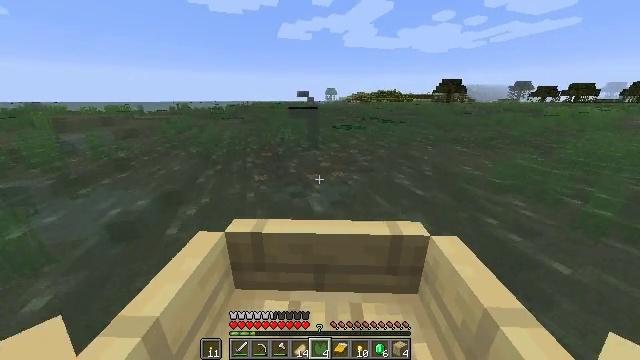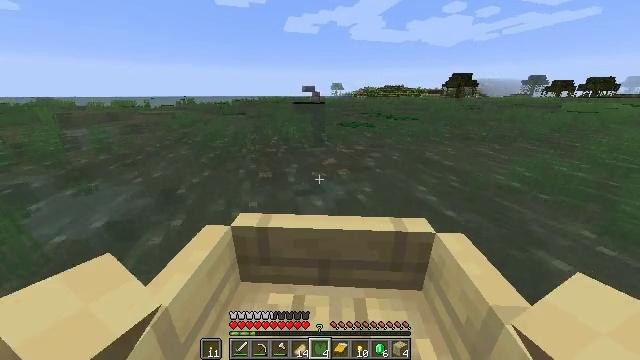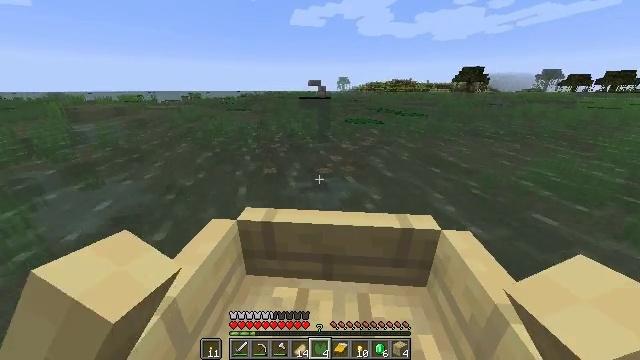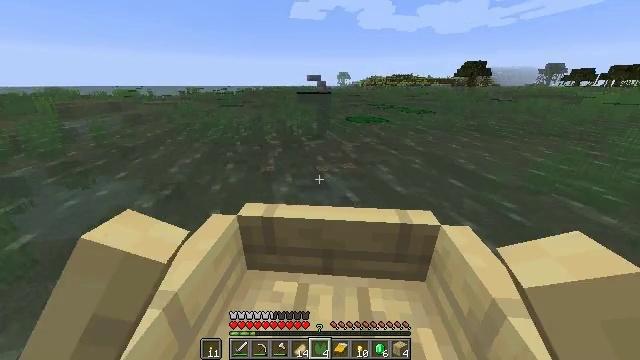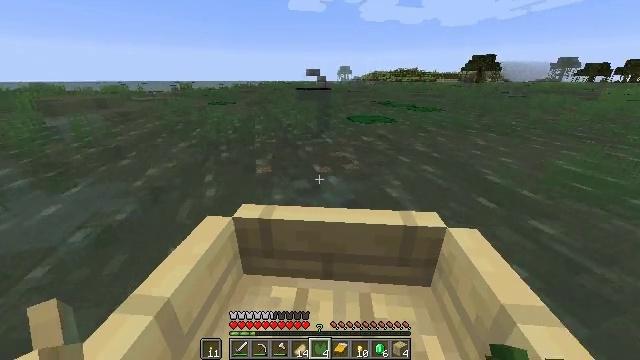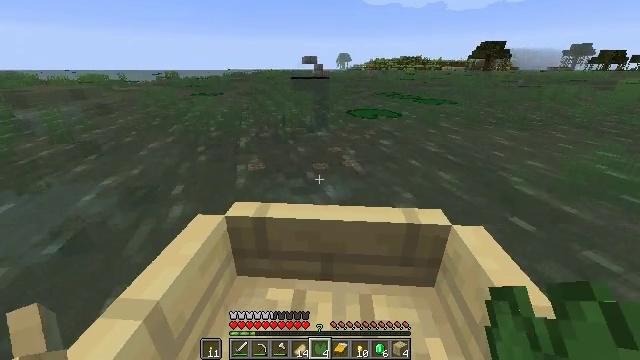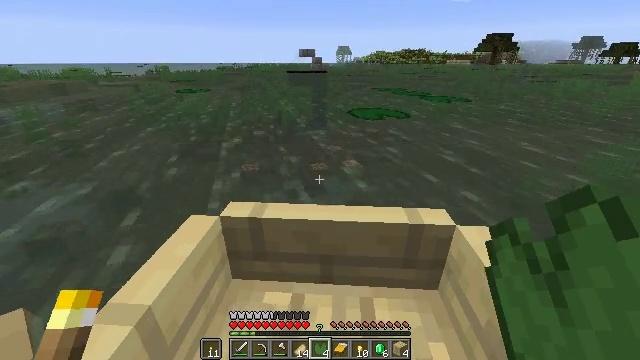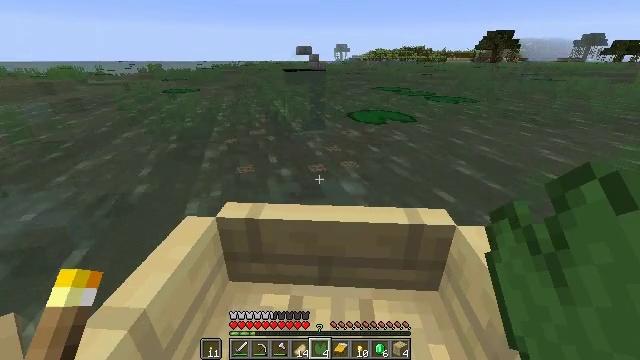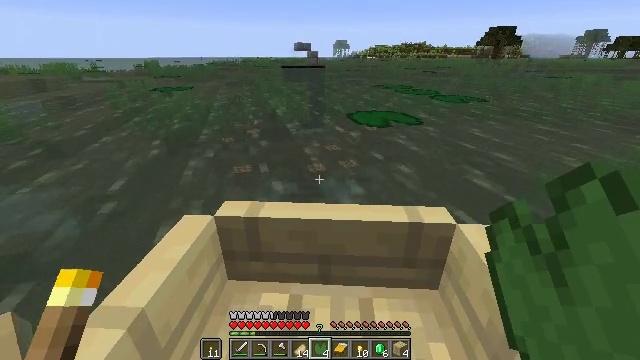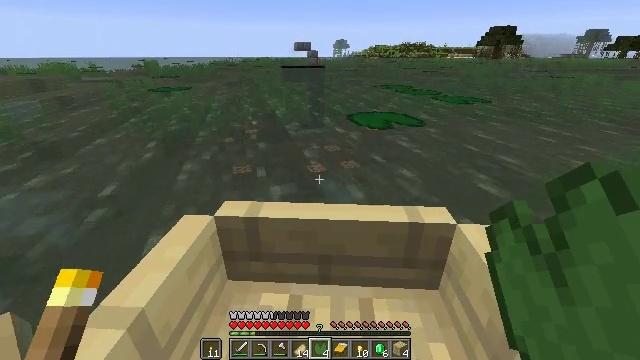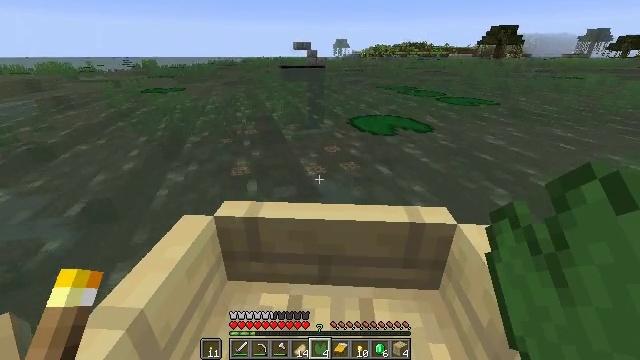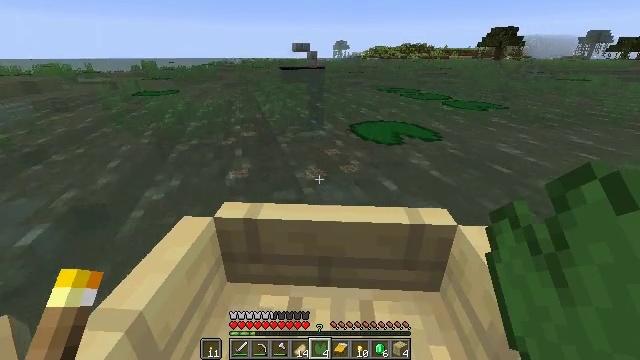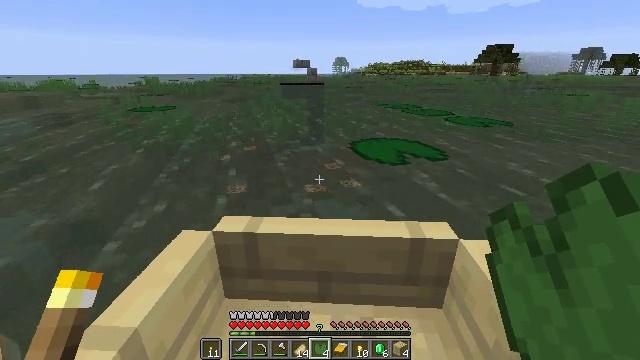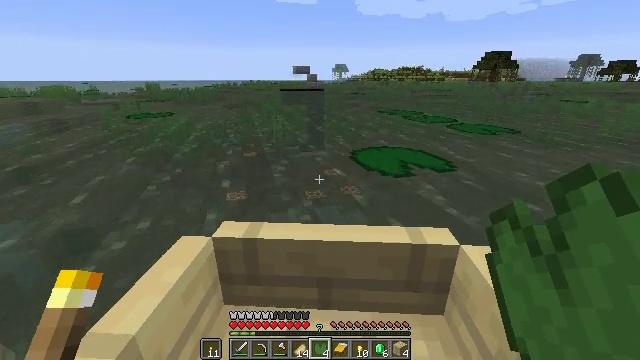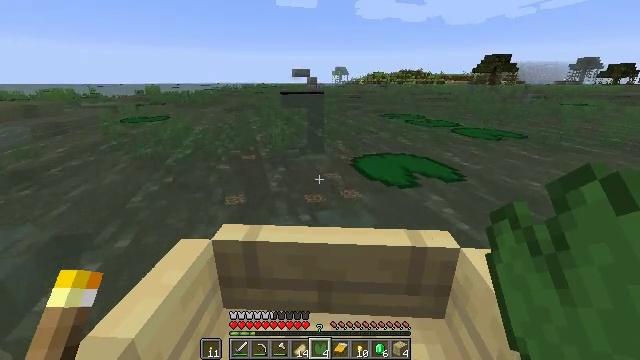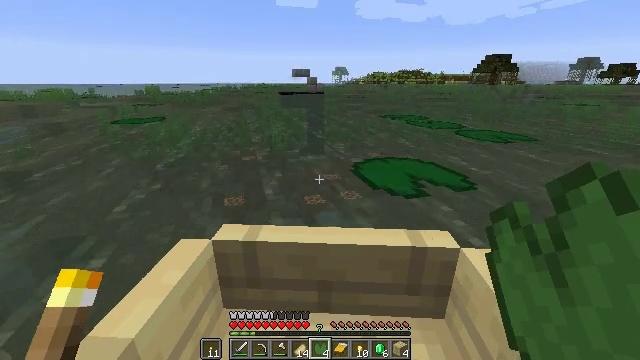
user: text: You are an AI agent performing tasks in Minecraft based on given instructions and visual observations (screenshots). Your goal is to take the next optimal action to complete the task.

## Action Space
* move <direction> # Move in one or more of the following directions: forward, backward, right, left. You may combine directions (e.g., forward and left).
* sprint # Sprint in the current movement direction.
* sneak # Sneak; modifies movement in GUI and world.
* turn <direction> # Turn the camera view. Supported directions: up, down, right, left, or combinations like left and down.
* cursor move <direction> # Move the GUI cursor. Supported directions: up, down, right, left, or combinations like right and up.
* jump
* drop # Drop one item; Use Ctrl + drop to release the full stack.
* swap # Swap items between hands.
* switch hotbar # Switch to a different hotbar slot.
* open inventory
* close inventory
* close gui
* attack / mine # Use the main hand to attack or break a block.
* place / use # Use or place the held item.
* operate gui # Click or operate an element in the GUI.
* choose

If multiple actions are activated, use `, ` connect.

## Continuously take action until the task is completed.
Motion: motion action
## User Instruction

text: Drop a lily pad.
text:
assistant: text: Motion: move forward, sprint, turn left and down
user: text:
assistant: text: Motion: move forward, sprint, turn left and down
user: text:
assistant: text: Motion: turn down
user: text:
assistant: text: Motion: no_op
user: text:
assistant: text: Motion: turn down
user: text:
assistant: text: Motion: no_op
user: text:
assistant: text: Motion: no_op
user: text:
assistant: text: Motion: no_op
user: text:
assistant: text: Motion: no_op
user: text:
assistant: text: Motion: no_op
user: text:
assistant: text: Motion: no_op
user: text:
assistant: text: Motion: turn up
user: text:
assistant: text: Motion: turn up
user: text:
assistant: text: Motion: no_op
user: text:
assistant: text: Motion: move forward
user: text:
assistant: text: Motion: move forward
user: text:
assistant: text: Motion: move forward
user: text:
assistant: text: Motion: move forward and move left
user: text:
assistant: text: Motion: move forward and move left
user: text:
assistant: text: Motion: move forward and move left
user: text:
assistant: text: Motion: move forward and move left
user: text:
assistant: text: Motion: move forward and move left, turn right and up
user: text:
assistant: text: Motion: move forward and move left
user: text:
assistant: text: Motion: move forward
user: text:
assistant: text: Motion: move forward
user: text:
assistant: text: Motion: move forward and move left
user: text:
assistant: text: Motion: move forward and move left
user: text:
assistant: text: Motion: move forward and move left
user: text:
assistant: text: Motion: move forward and move left
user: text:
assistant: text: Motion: move forward and move left